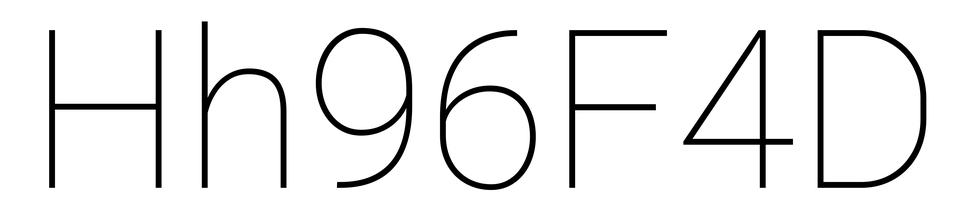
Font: Roboto_Thin